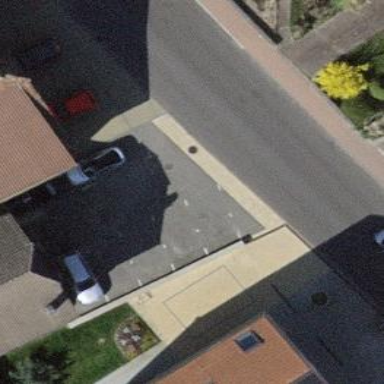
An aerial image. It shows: Footway area.